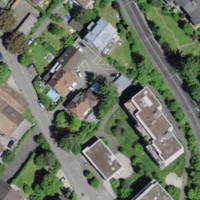
EUNIS habitat code: 54
Species observed at this site:
Milvus milvus
Phoenicurus ochruros
Ficus carica